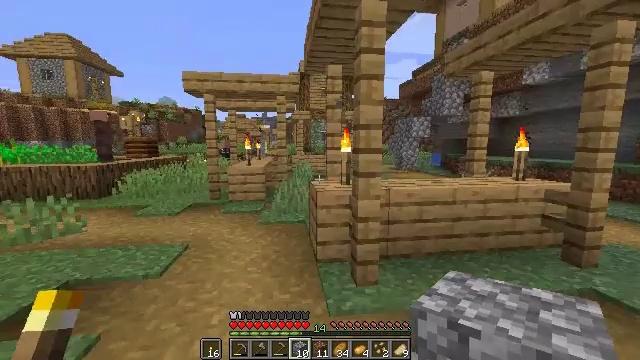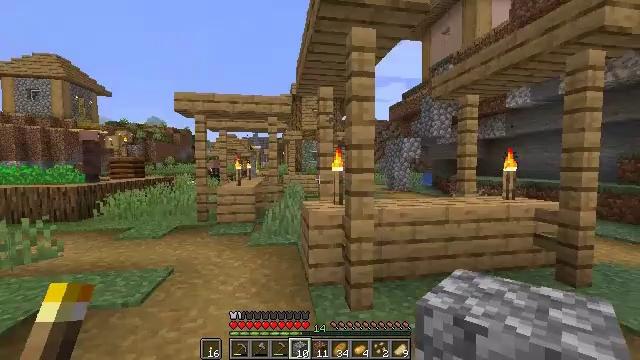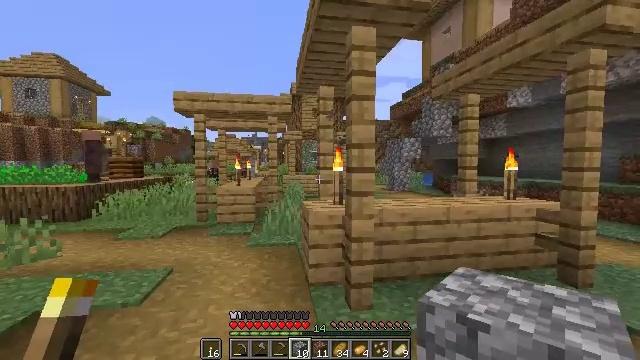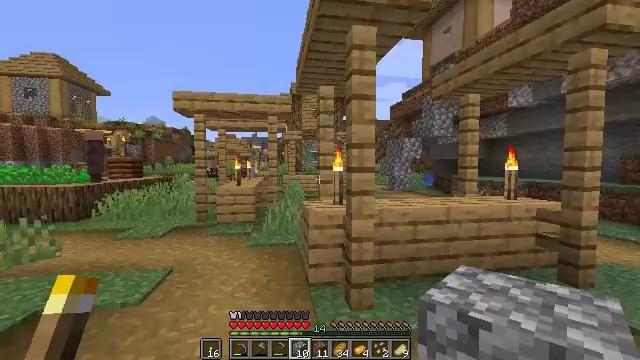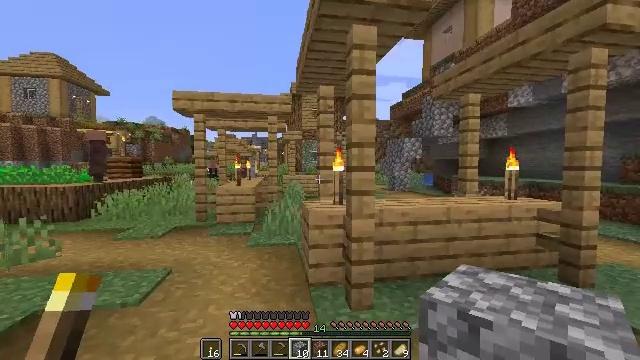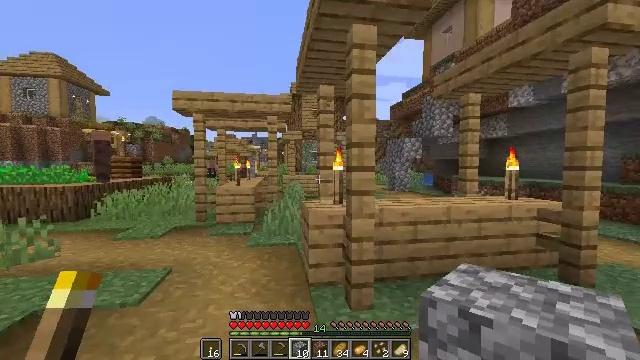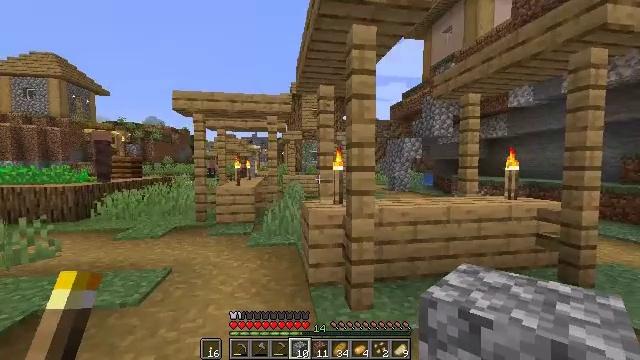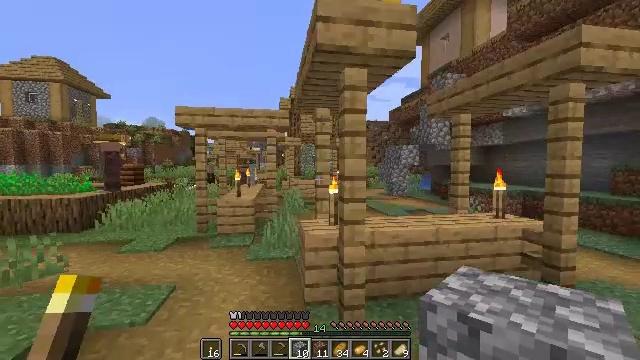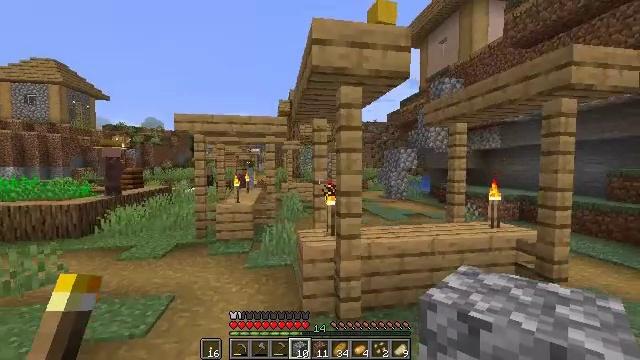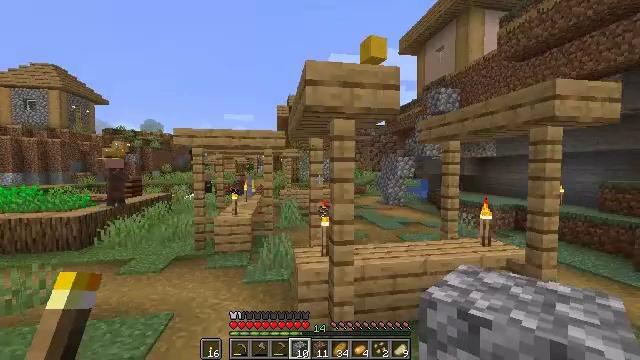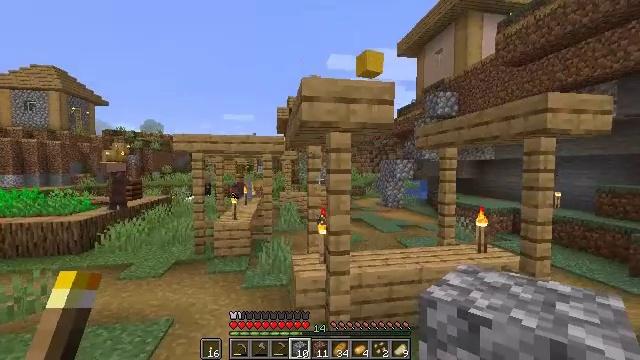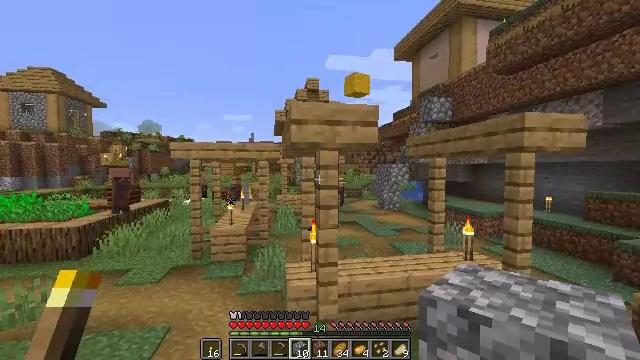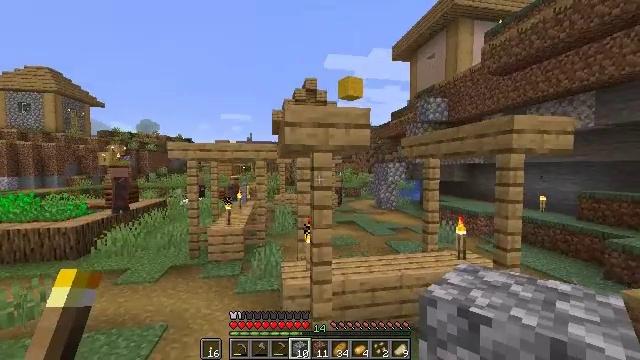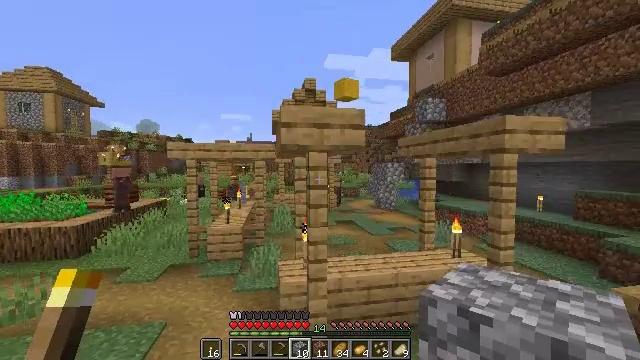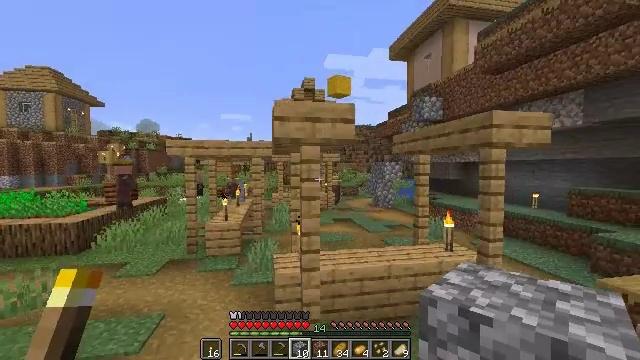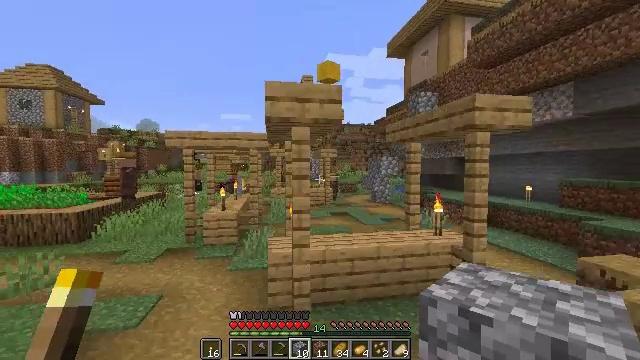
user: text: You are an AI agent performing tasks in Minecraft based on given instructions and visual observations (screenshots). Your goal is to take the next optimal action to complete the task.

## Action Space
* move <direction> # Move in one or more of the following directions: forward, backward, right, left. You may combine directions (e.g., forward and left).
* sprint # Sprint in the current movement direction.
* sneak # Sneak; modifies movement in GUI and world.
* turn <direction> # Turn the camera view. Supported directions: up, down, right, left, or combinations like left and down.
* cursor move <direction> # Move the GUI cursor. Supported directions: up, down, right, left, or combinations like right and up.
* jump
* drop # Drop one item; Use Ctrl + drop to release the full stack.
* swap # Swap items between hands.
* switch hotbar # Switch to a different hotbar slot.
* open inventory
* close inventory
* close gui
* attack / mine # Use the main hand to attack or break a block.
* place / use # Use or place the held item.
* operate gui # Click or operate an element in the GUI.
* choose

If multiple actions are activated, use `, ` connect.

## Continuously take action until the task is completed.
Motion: motion action
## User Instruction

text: Get a yellow bed at the crafting table using resources.
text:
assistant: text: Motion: turn right and up
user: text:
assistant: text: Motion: no_op
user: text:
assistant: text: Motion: no_op
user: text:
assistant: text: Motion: no_op
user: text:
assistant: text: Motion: no_op
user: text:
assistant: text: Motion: move back
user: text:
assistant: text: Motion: move back and move right, jump
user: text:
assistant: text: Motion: move back and move right, jump
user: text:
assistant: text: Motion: move back and move right, jump
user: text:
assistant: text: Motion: move back and move right, jump
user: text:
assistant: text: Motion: move back and move right, jump
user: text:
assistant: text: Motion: move back and move right, jump
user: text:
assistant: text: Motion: move back and move right
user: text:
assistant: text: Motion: move back and move right
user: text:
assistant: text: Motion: move back
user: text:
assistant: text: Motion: no_op
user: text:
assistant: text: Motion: turn right
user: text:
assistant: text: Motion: turn right and up
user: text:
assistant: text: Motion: turn right and up
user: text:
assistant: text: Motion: turn right and up
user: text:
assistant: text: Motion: move forward, turn up
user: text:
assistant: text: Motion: move forward, turn left and up
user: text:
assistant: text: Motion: move forward, turn left and up
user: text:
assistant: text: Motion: move forward, sprint, turn up
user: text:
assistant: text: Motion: move forward, sprint, turn up
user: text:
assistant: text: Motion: move forward, sprint, turn up
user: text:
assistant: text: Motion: move forward, sprint, turn left and up
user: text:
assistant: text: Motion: move forward, sprint, turn left and up
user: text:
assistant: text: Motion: move forward, sprint, turn left and up
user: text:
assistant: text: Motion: move forward, sprint, turn left, jump